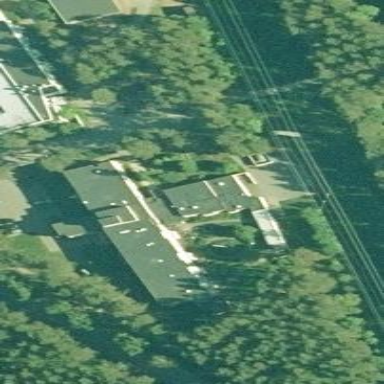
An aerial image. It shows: Building.